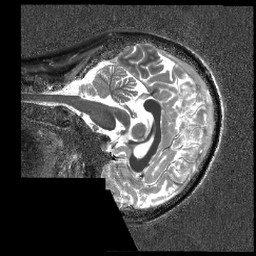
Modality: T1w
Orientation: sagittal